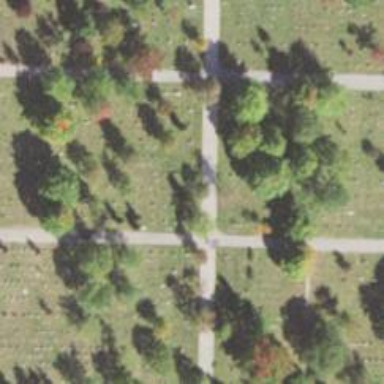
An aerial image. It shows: Sector in the cemetery.